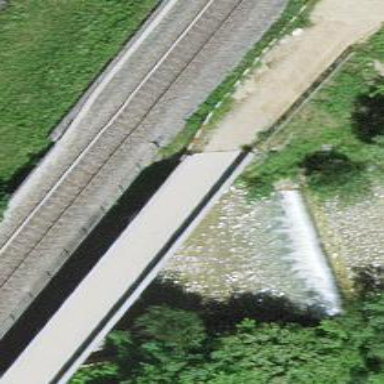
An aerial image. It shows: Track road on concrete bridge with grade 1 track type.